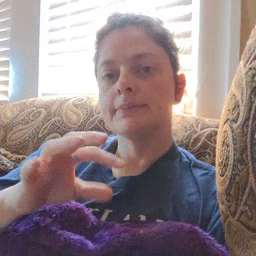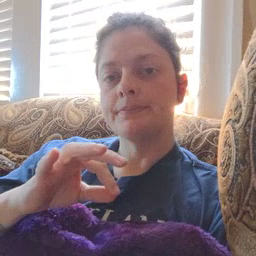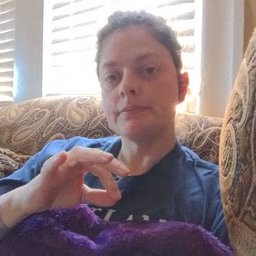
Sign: say